Interaction volume radius: 5 \u00c5
Interaction volume height: 10 \u00c5
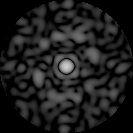
Disorder parameter: 0.8104